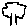
Label: tree